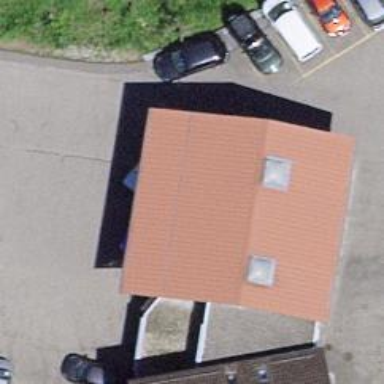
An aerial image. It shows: Car shop.